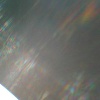
Label: sunburn